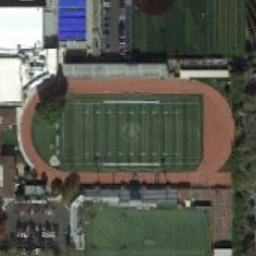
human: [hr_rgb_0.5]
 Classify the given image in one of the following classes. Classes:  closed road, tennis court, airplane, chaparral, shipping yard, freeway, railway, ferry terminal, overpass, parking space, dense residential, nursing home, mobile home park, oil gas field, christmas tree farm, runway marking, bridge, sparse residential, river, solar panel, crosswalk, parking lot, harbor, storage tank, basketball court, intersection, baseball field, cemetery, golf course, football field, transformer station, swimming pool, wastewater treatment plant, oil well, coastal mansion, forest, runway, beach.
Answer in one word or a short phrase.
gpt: football field